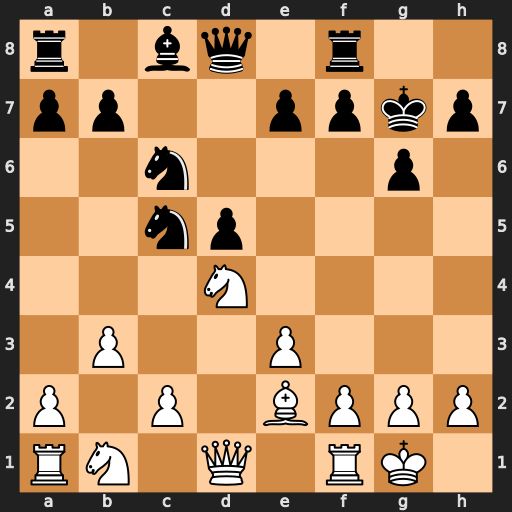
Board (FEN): r1bq1r2/pp2ppkp/2n3p1/2np4/3N4/1P2P3/P1P1BPPP/RN1Q1RK1
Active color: w
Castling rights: -
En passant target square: -
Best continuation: Nxc6 bxc6 Qd4+